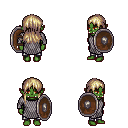
a pixel art fantasy rpg character, female body template, orc, green skin, chain mail, metal pants, white blonde unkempt hairstyle, shield, four views (front, back, left, right), 2x2 character sprite sheet, small pixel art, hard edges, no anti-aliasing